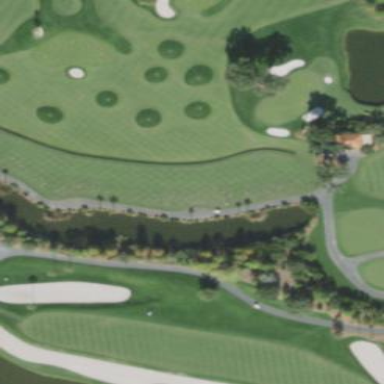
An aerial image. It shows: Water hazard on golf course. The hazard is natural water feature.